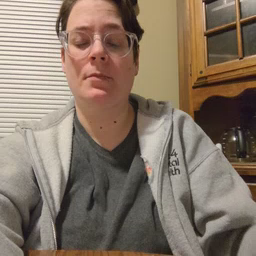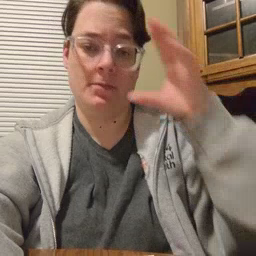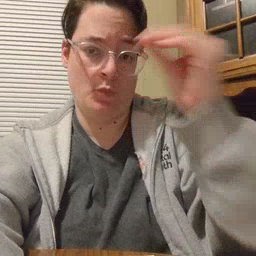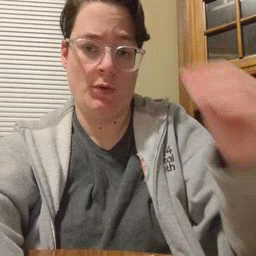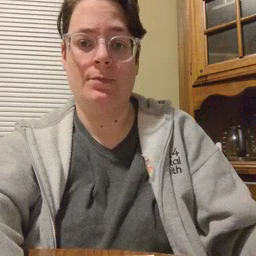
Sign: boy